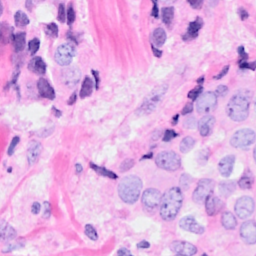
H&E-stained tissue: Breast